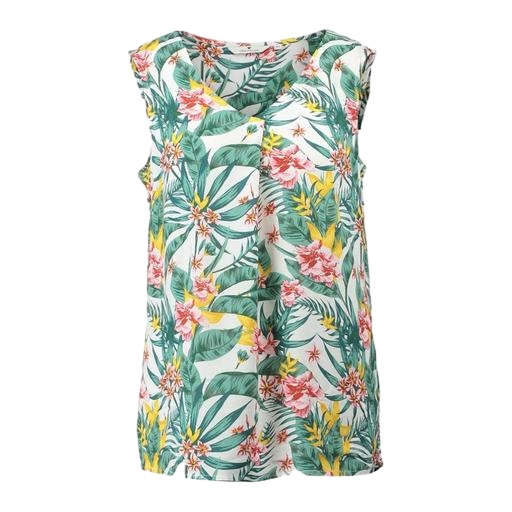
green sleeveless floral-print shirt, tropical looking shirt, sleeveless floral-print shirt, white background